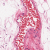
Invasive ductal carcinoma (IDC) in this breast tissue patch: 0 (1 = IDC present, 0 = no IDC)